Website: walmart
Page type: customer-info-address
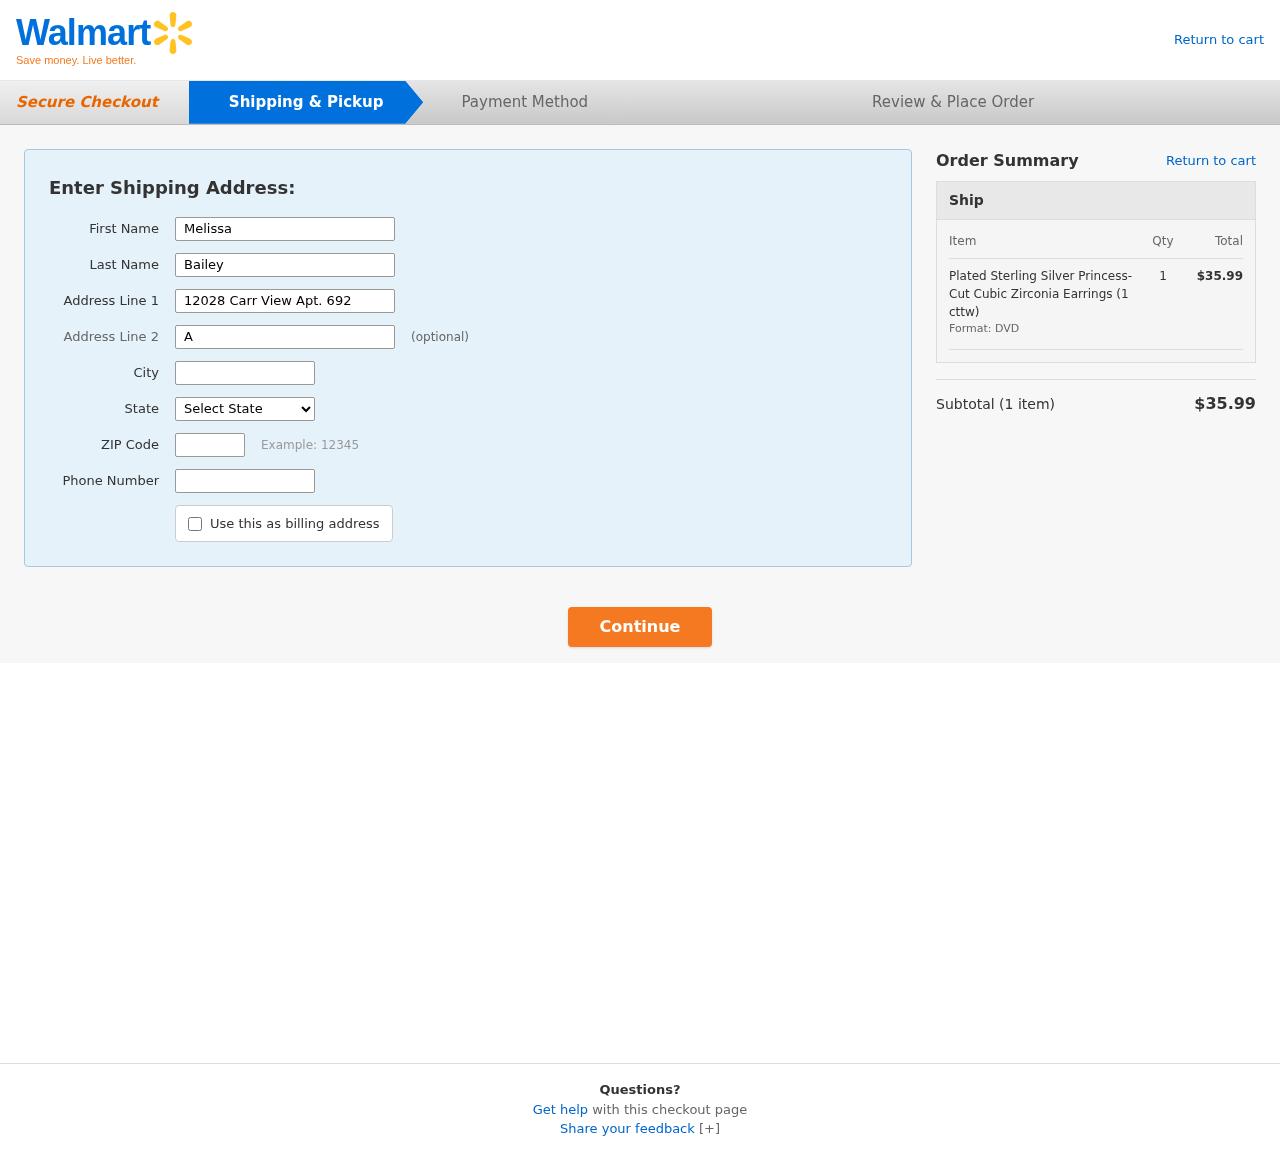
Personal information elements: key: PII_CITY
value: Carlaton
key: PII_FIRSTNAME
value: Melissa
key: PII_LASTNAME
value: Bailey
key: PII_PHONE
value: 7287553179
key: PII_POSTCODE
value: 47099
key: PII_STATE
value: Ohio
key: PII_STREET
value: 12028 Carr View Apt. 692
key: PII_STREET2
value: Apt. 952
Product elements: key: PRODUCT1_NAME
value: Plated Sterling Silver Princess-Cut Cubic Zirconia Earrings (1 cttw)
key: PRODUCT1_QUANTITY
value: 1
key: PRODUCT1_LINE_TOTAL
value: $35.99
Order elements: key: ORDER_NUM_ITEMS
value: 1
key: ORDER_SUBTOTAL
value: $35.99